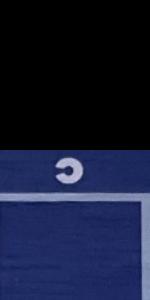
Label: Empty